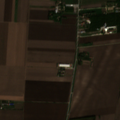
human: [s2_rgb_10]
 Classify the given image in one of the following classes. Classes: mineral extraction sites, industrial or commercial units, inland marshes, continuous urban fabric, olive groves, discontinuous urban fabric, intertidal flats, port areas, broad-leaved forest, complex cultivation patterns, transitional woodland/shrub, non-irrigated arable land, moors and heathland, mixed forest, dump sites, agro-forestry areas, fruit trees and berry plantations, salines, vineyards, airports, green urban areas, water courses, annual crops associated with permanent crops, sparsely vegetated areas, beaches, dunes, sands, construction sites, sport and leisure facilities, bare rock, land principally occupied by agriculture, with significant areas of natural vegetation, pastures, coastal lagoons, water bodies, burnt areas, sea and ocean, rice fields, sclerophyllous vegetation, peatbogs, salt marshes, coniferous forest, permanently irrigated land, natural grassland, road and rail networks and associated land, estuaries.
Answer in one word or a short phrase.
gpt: discontinuous urban fabric, non-irrigated arable land, complex cultivation patterns